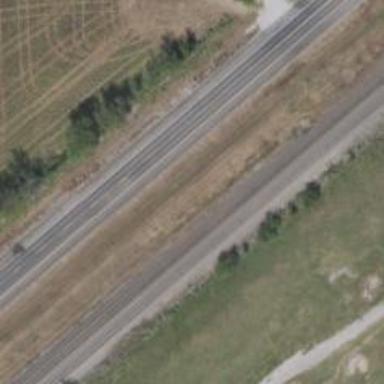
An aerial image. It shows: Railway track.